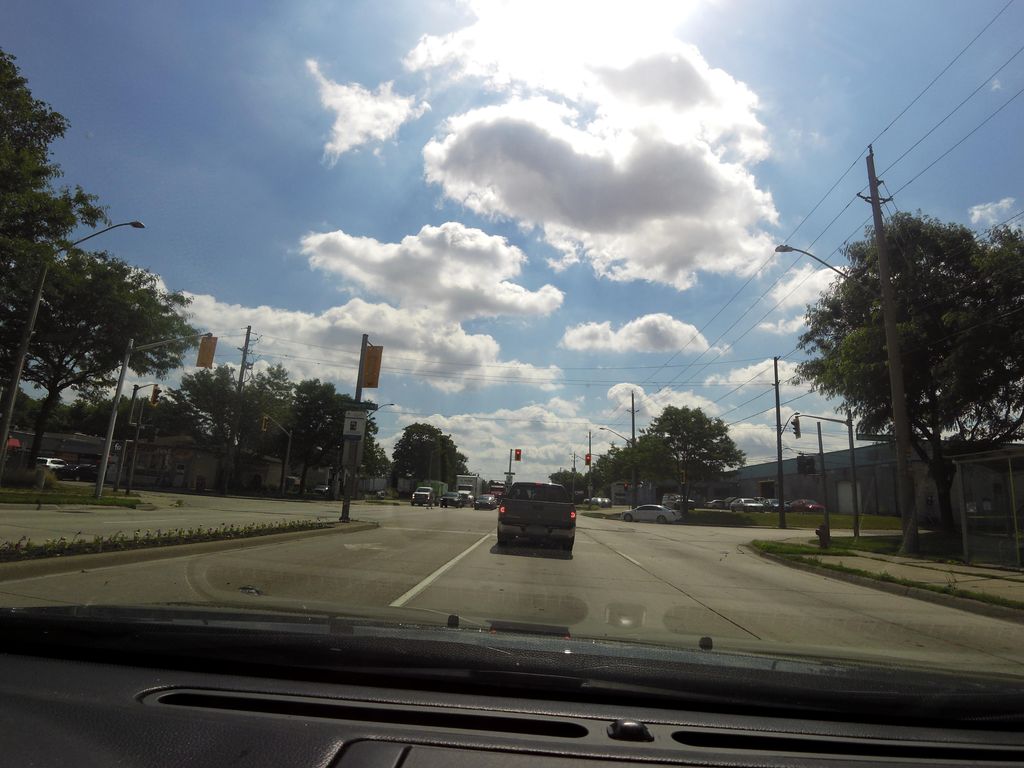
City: hamilton